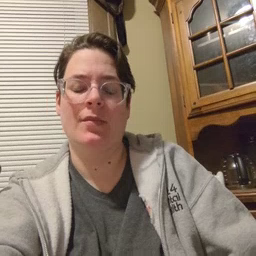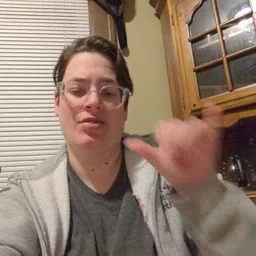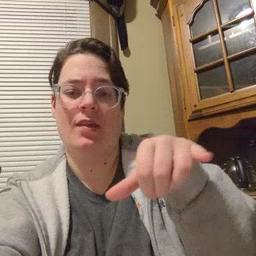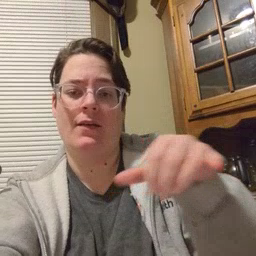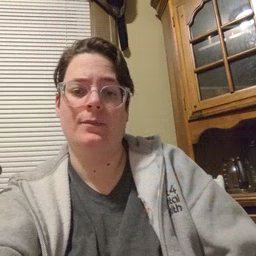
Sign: that